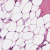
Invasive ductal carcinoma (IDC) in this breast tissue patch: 0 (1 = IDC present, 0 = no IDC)